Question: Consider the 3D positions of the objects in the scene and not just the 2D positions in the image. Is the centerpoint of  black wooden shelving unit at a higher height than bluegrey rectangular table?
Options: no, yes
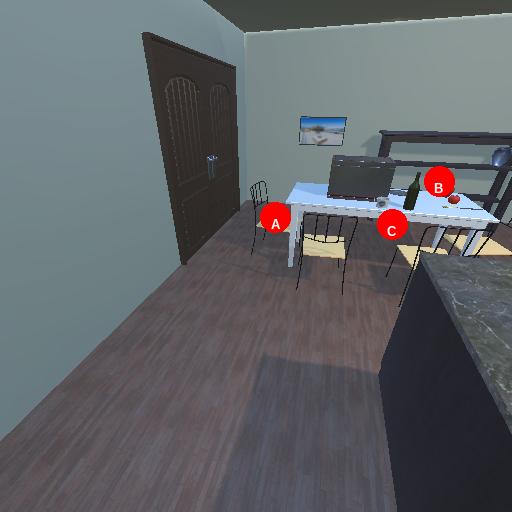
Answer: no